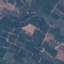
Land use / land cover class: PermanentCrop